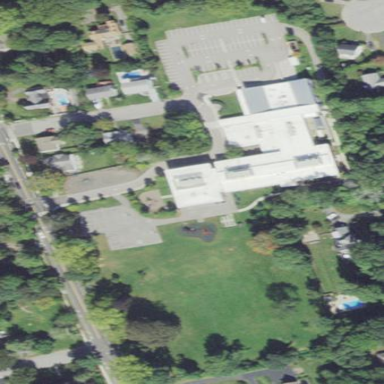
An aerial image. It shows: School.